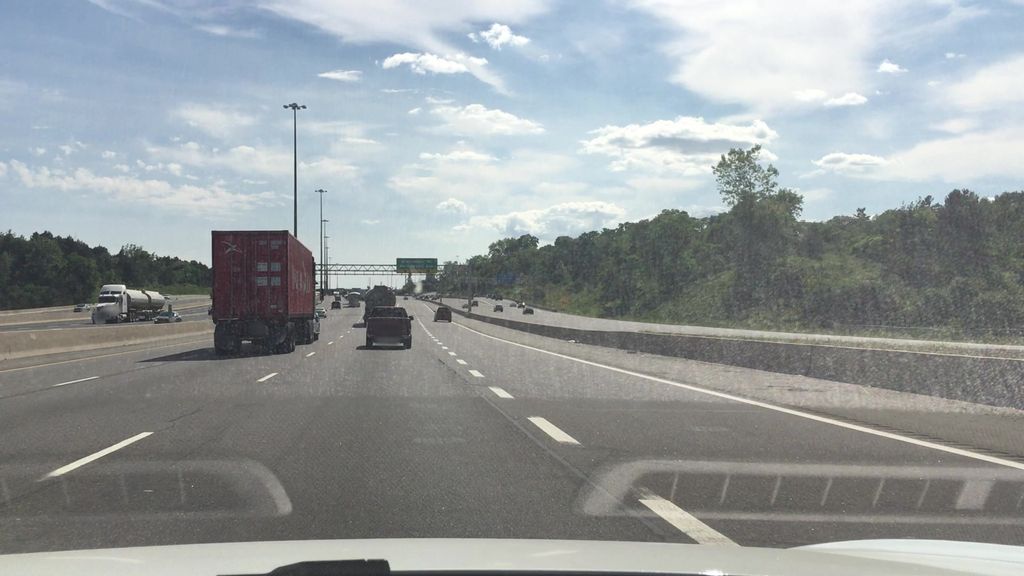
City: toronto